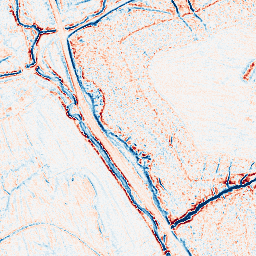
Category: edge_preserving
Decomposition family: anisotropic_diffusion
Decomposition parameters: iterations: 10
kappa: 50
gamma: 0.1
Upsampling method: cubic_catmull_rom
Upsampling parameters: scale: 2
Upsampling scale: 2